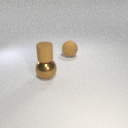
large brown rubber sphere behind large brown metal sphere